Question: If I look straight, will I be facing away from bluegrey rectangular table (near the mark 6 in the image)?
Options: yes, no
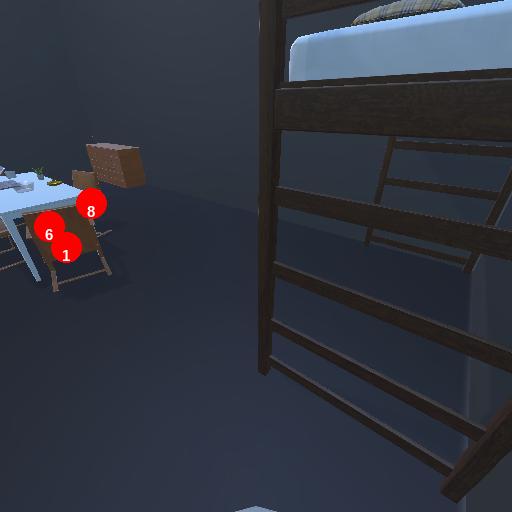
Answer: yes